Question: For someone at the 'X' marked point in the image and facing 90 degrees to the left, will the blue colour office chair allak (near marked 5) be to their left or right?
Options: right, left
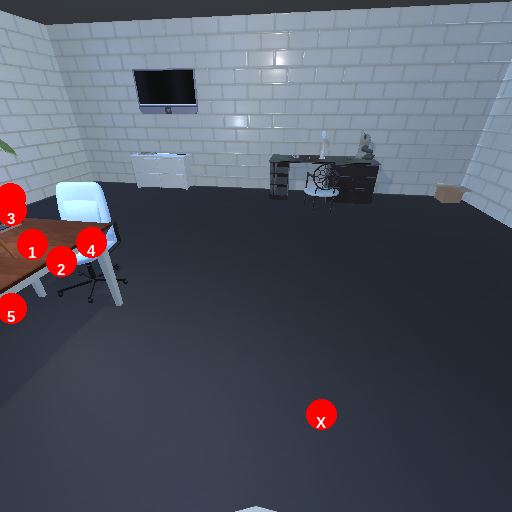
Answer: right